Field crop: maize
Growth stage: 2
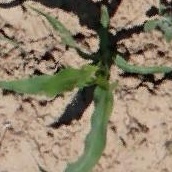
Species: maize